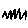
Label: zigzag